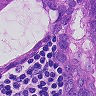
Metastatic tissue present: yes